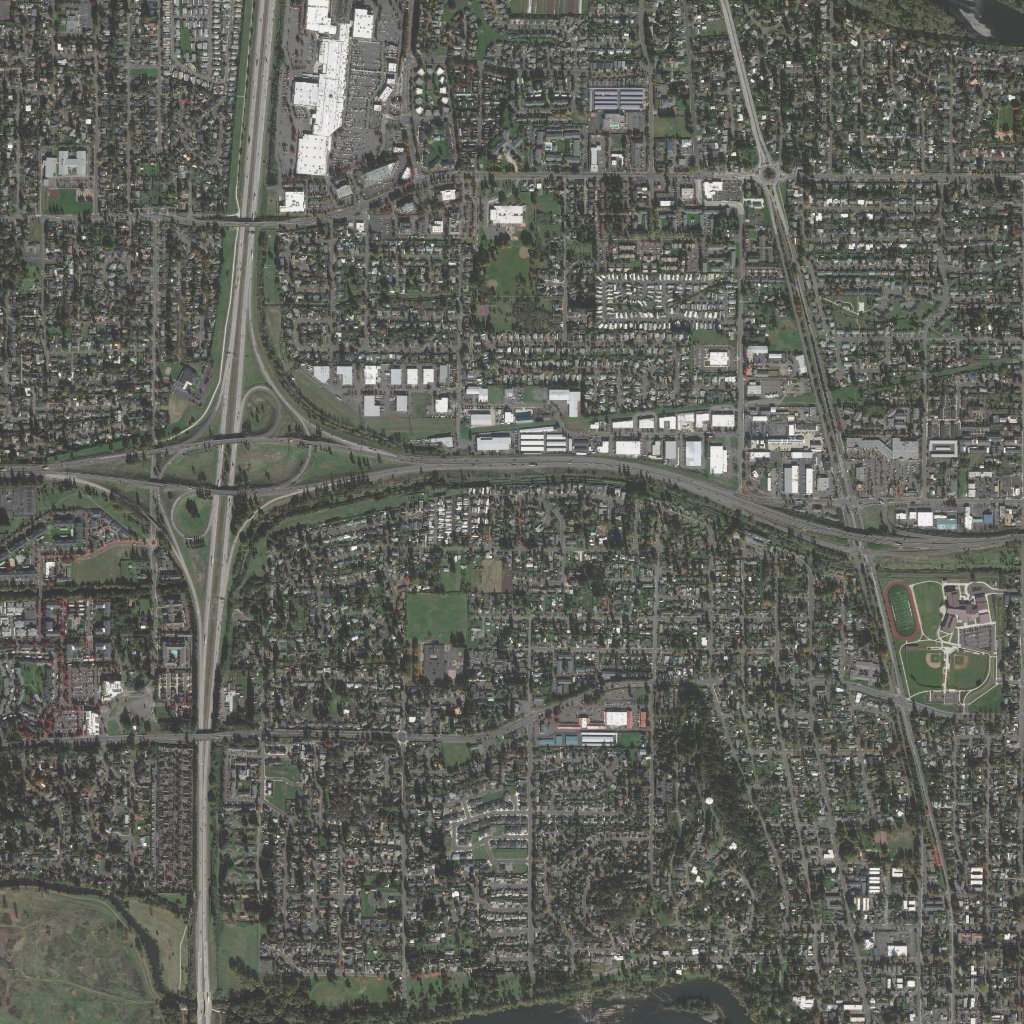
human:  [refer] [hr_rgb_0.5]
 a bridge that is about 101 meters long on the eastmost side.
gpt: <box>[[81, 51, 85, 52, 0]]</box>

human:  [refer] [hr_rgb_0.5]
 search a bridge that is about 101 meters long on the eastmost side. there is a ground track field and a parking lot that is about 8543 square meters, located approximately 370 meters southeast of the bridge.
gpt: <box>[[81, 51, 85, 53, 0]]</box>